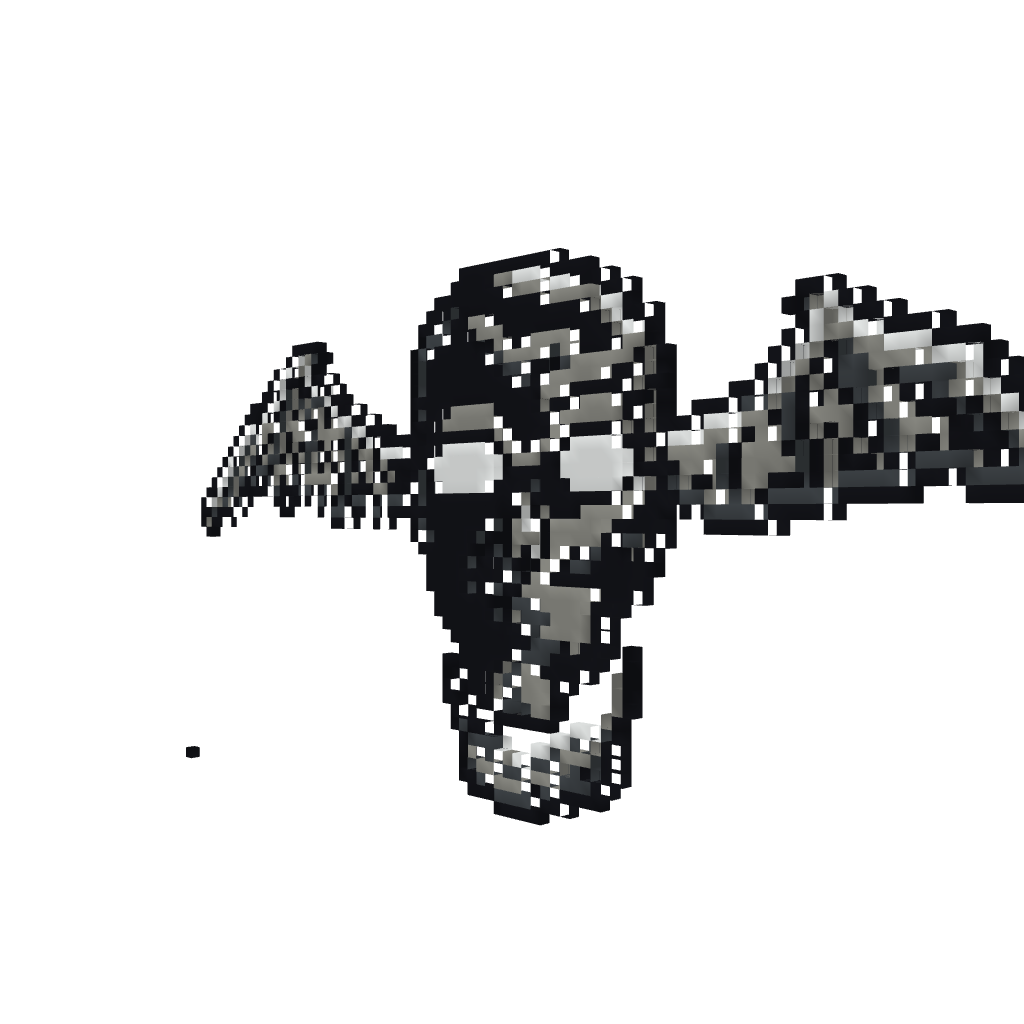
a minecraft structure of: Avenged Sevenfold Logo - By Cybersneeze